Question: I have a CSS grid that represents the tic-tac-toe game. I wanted to put an border only inside the grid. Today, I proceed in this way:
'''
:root {
--border: 2px dashed #393939;
--symbol-color: #FF7F5B;
}
.grid {
height: 100%;
display: grid;
grid-template-columns: repeat(3, calc(100%/3));
grid-template-rows: repeat(3, calc(100%/3));
}
.child {
display: flex;
align-items: center;
align-content: center;
color: var(--symbol-color);
font-size: 2.5rem;
}
.child:nth-child(1),
.child:nth-child(2),
.child:nth-child(3) {
border-bottom: var(--border);
}
.child:nth-child(7),
.child:nth-child(8),
.child:nth-child(9) {
border-top: var(--border);
}
.child:nth-child(1),
.child:nth-child(4),
.child:nth-child(7) {
border-right: var(--border);
}
.child:nth-child(3),
.child:nth-child(6),
.child:nth-child(9) {
border-left: var(--border);
}
'''
'''
<div class="grid">
<div class="child"></div>
<div class="child"></div>
<div class="child"></div>
<div class="child"></div>
<div class="child"></div>
<div class="child"></div>
<div class="child"></div>
<div class="child"></div>
<div class="child"></div>
</div>
'''
Result:

This solution works but I find it unattractive. Do you have an idea to refactor this solution?
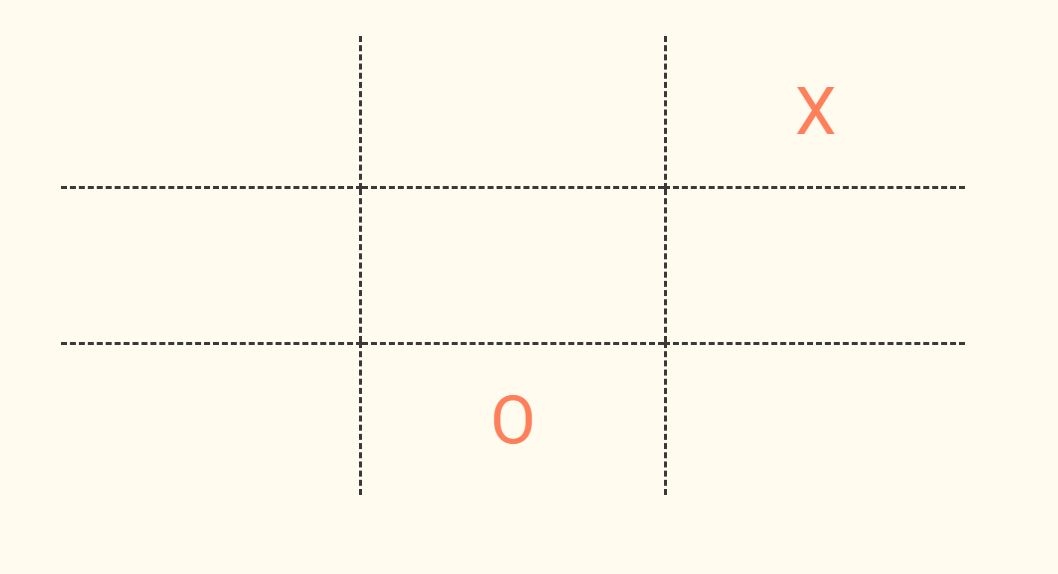
Answer: One thing you can use the 'nth-child' selector in a better way like below instead of targeting one by one.
'''
.child:nth-child(-n+3) {
border-bottom: var(--border);
}
.child:nth-child(3n+1) {
border-right: var(--border);
}
.child:nth-child(3n) {
border-left: var(--border);
}
.child:nth-child(n+7) {
border-top: var(--border);
}
'''
'''
:root {
--border: 2px dashed #393939;
--symbol-color: #FF7F5B;
}
.grid {
height: 100%;
display: grid;
grid-template-columns: repeat(3, calc(100%/3));
grid-template-rows: repeat(3, calc(100%/3));
}
.child {
display: flex;
align-items: center;
align-content: center;
color: var(--symbol-color);
font-size: 2.5rem;
}
.child:nth-child(-n+3) {
border-bottom: var(--border);
}
.child:nth-child(3n+1) {
border-right: var(--border);
}
.child:nth-child(3n) {
border-left: var(--border);
}
.child:nth-child(n+7) {
border-top: var(--border);
}
'''
'''
<div class="grid">
<div class="child">1</div>
<div class="child">2</div>
<div class="child">3</div>
<div class="child">4</div>
<div class="child">5</div>
<div class="child">6</div>
<div class="child">7</div>
<div class="child">8</div>
<div class="child">9</div>
</div>
'''